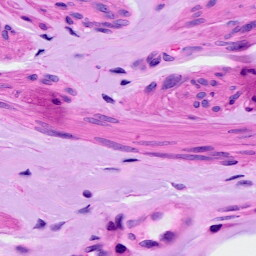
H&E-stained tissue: Ovarian